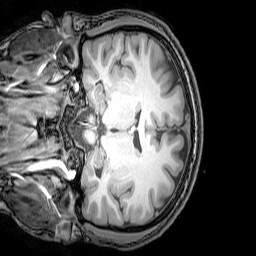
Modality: T1w
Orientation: coronal
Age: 22
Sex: male
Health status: healthy
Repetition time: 0.081 s
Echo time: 0.037 s